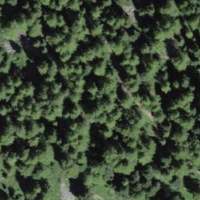
EUNIS habitat code: 43
Species observed at this site:
Nucifraga caryocatactes